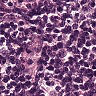
Metastatic tissue present: no